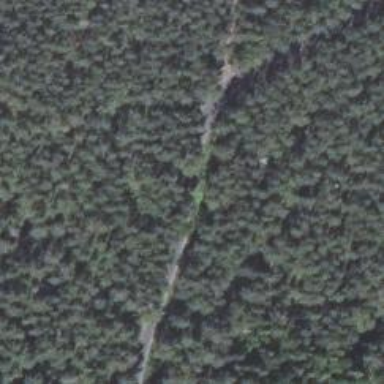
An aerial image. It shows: Unclassified road.